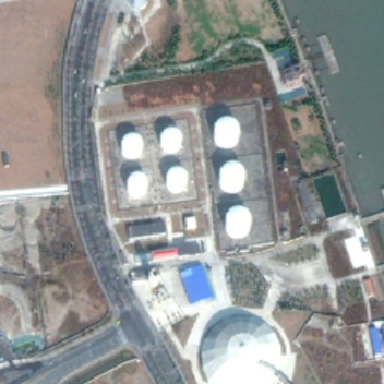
The factory is located by the river .